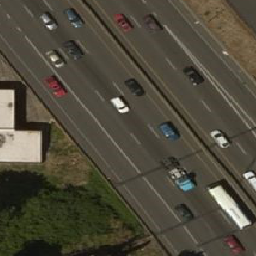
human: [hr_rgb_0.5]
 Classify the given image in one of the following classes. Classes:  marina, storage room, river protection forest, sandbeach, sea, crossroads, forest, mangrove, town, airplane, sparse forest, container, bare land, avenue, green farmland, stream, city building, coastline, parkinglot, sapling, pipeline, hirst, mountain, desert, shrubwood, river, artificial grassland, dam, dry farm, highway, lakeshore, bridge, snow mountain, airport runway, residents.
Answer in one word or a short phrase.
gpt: highway